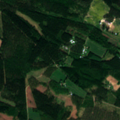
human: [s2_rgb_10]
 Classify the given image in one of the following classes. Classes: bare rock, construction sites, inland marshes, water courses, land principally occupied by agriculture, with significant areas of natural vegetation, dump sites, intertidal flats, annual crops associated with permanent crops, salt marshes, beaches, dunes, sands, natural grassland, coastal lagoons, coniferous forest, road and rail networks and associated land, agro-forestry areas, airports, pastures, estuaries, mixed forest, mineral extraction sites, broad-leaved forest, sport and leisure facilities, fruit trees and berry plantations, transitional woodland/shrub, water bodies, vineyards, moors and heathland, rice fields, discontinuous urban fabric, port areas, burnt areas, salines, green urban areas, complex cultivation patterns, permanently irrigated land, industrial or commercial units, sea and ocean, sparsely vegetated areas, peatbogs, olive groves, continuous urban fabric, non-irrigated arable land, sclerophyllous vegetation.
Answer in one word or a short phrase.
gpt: land principally occupied by agriculture, with significant areas of natural vegetation, broad-leaved forest, coniferous forest, mixed forest